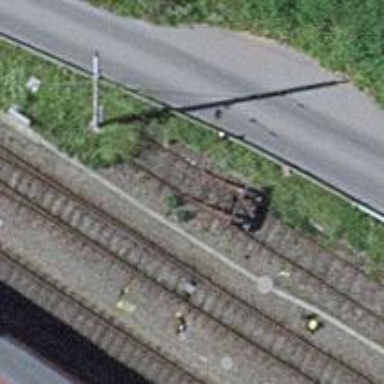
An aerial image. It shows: Railway buffer stop.